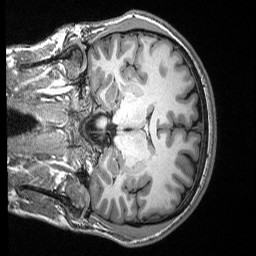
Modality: T1w
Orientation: coronal
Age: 26
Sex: male